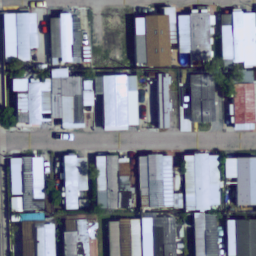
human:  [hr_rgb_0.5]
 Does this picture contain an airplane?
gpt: no